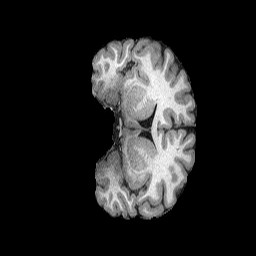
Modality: T1w
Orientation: coronal
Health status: ill